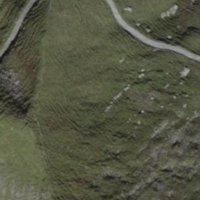
EUNIS habitat code: 48
Species observed at this site:
Arnica montana